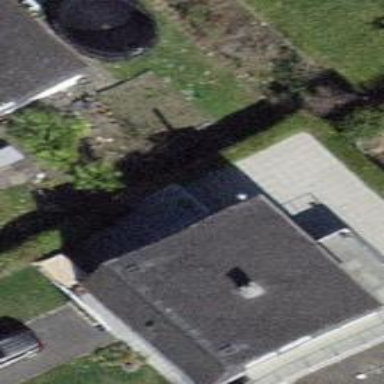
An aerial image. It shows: Detached building.